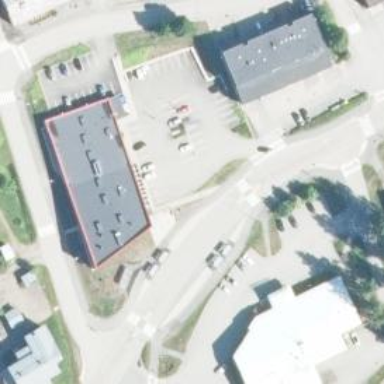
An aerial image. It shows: Pharmacy providing healthcare services.